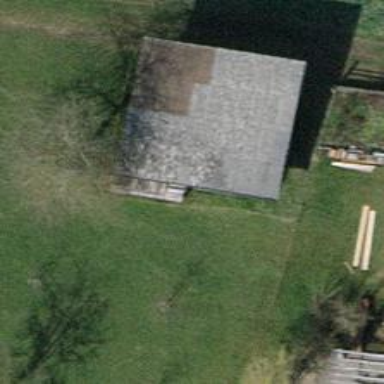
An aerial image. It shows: Rural barn.